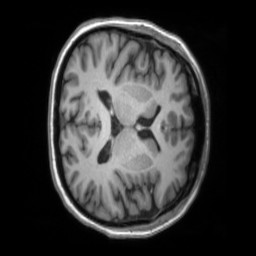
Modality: T1w
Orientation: axial
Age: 23
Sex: female
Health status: ill
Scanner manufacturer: siemens
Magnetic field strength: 3 T
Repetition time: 2.2 s
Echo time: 0.00157 s